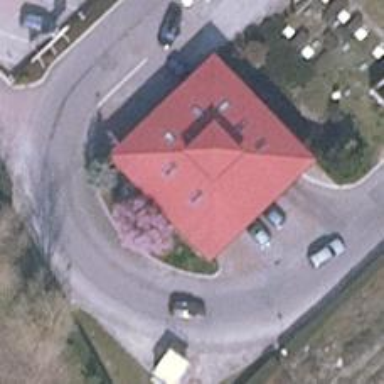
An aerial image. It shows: Car wash facility.